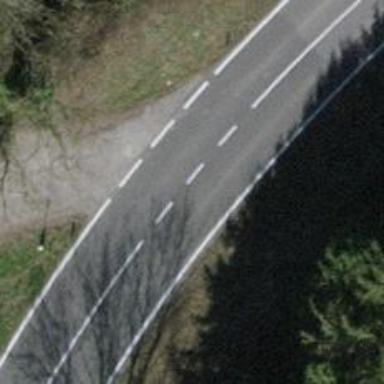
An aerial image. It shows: Secondary road with asphalt surface.